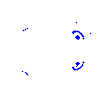
Particle: kaon